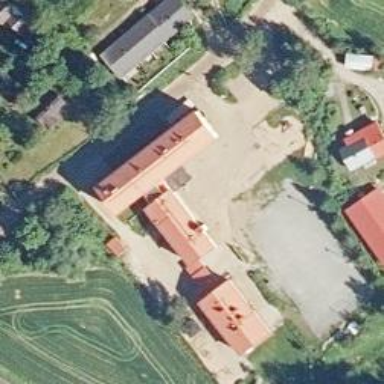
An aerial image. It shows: School building.